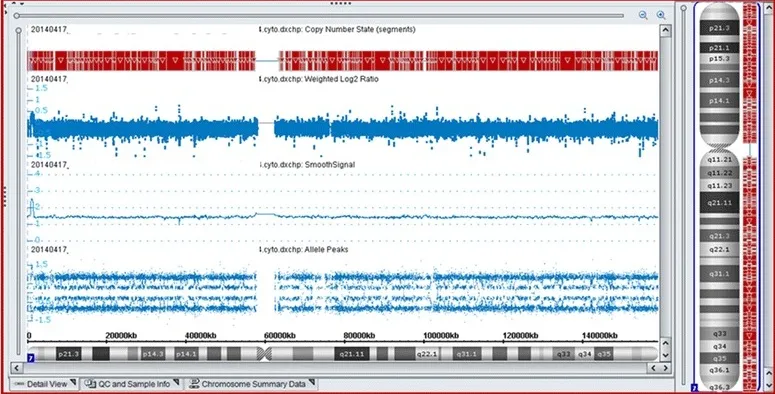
Chromosomal microarray analysis showing mosaic monosomy 7 using the CytoScan Dx Assay. The smooth signal plot (non-polymorphic probes) shows the mosaic loss represented as the line between copy states 1 and 2. The four tracks on the allele plots (SNP probes) also confirm the copy number probes and reflect the ~50% mosaic loss of chromosome 7.
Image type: chart (chart)